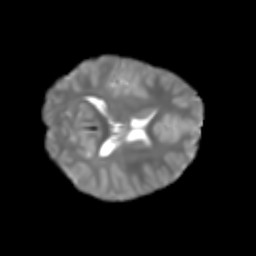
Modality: T2w
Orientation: axial
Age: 7
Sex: male
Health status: healthy